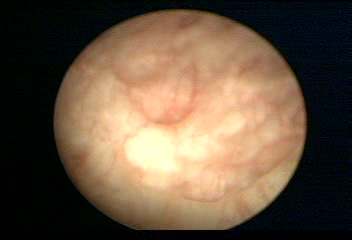
Modality: WLC
Class: Normal mucosa
Bladder cancer association: No